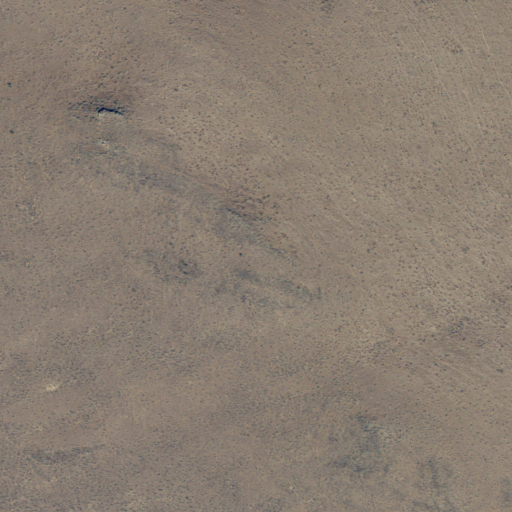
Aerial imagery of mountain in Oregon named Coyote Peak containing only shrub